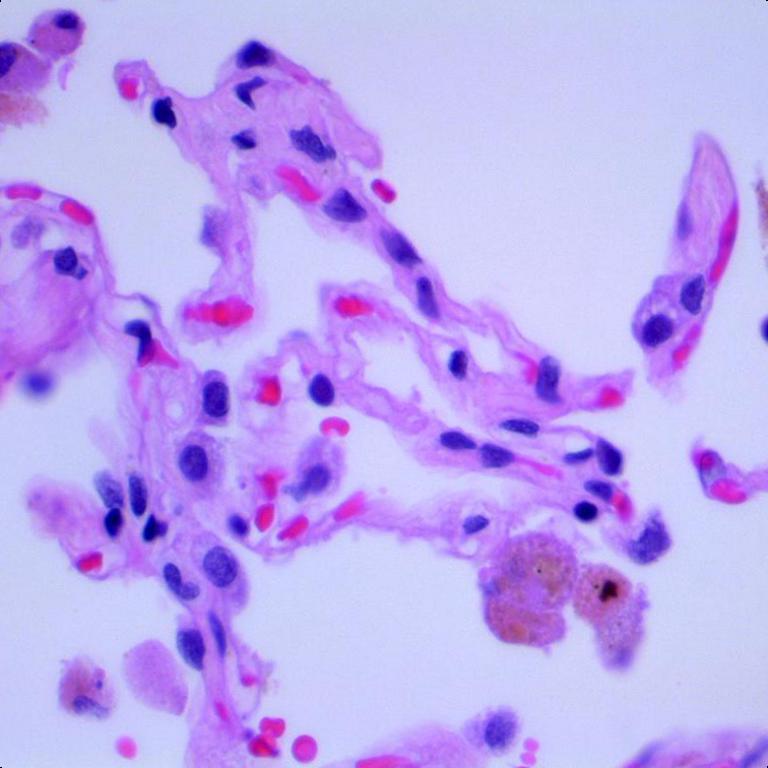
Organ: lung
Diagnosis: benign